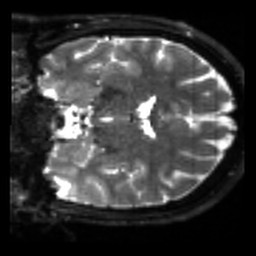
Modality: sbref
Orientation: coronal
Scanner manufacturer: siemens
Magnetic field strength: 3 T
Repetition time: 4 s
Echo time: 0.0594 s